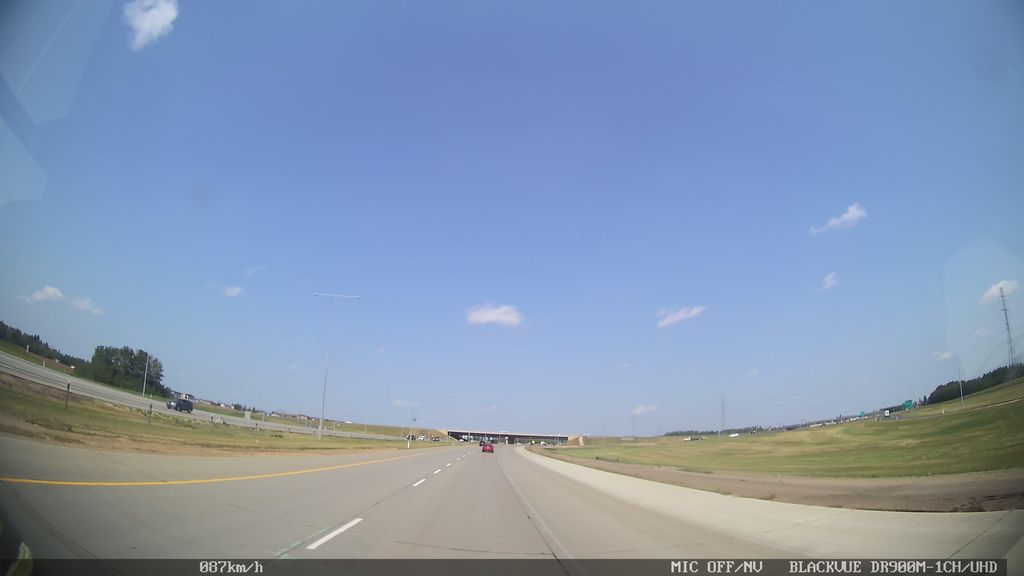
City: edmonton